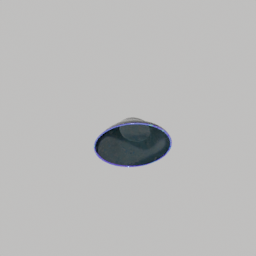
Label: decoration